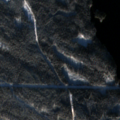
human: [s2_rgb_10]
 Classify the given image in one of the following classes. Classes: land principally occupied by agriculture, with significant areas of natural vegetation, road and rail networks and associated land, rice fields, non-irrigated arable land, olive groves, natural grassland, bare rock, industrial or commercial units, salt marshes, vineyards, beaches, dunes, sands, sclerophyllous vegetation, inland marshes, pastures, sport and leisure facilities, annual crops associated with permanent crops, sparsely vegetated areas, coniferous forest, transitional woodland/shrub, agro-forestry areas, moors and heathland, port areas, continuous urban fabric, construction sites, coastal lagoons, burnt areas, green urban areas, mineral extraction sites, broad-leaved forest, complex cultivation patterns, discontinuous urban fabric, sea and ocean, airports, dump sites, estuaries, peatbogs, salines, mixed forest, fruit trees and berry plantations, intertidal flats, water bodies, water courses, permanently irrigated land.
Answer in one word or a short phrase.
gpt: coniferous forest, mixed forest, water bodies